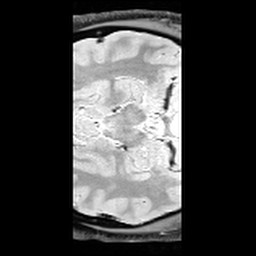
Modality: T1w
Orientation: axial
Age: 24
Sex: female
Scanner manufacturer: siemens
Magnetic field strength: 3 T
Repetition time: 6.5 s
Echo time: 0.016 s